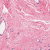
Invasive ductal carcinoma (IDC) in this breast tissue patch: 0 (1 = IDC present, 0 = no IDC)